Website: bh-photo
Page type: address-validator
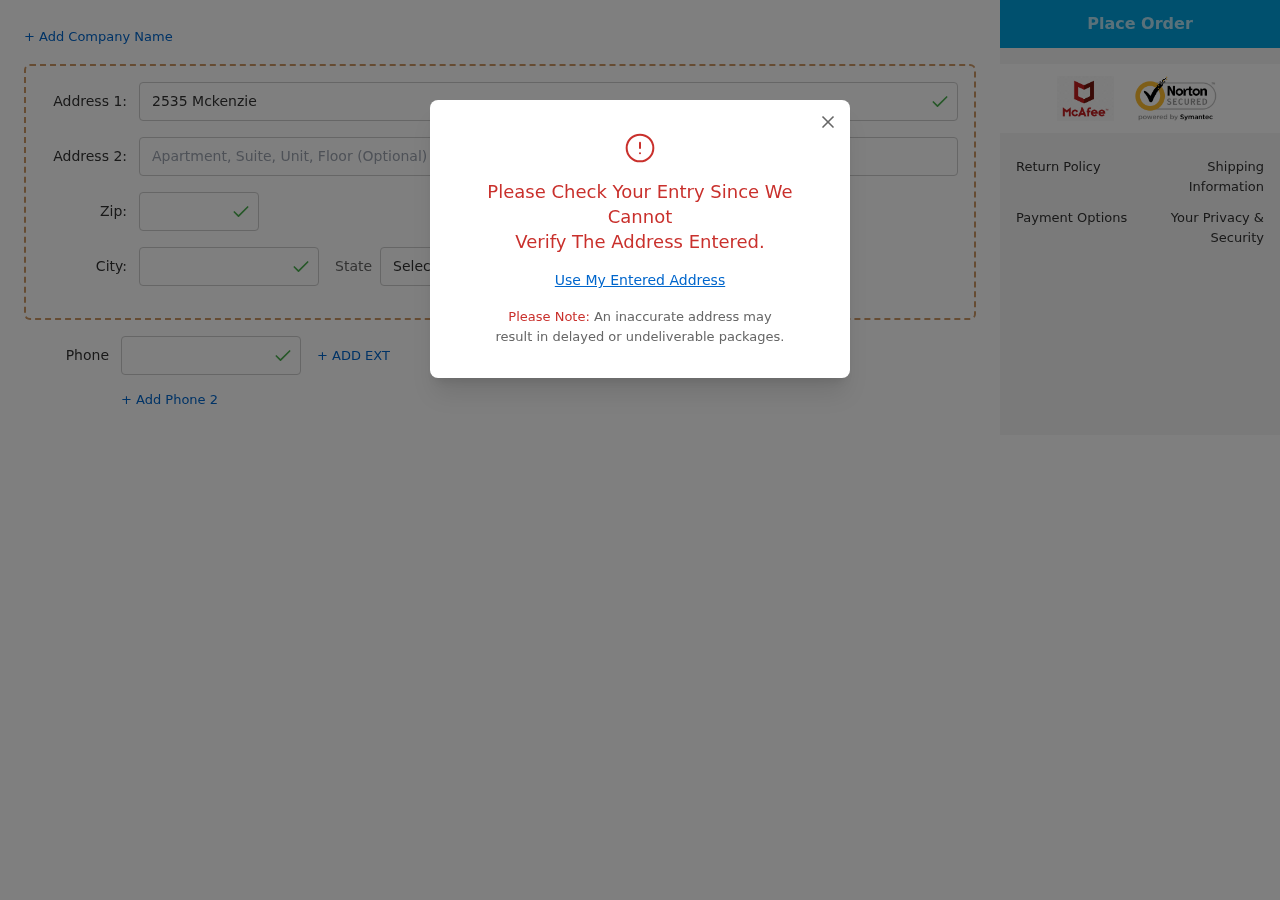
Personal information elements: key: PII_CITY
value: Johnchester
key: PII_PHONE
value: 5584800955
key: PII_POSTCODE
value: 31250
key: PII_STATE_ABBR
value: MN
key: PII_STREET
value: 2535 Mckenzie Ports